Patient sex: M
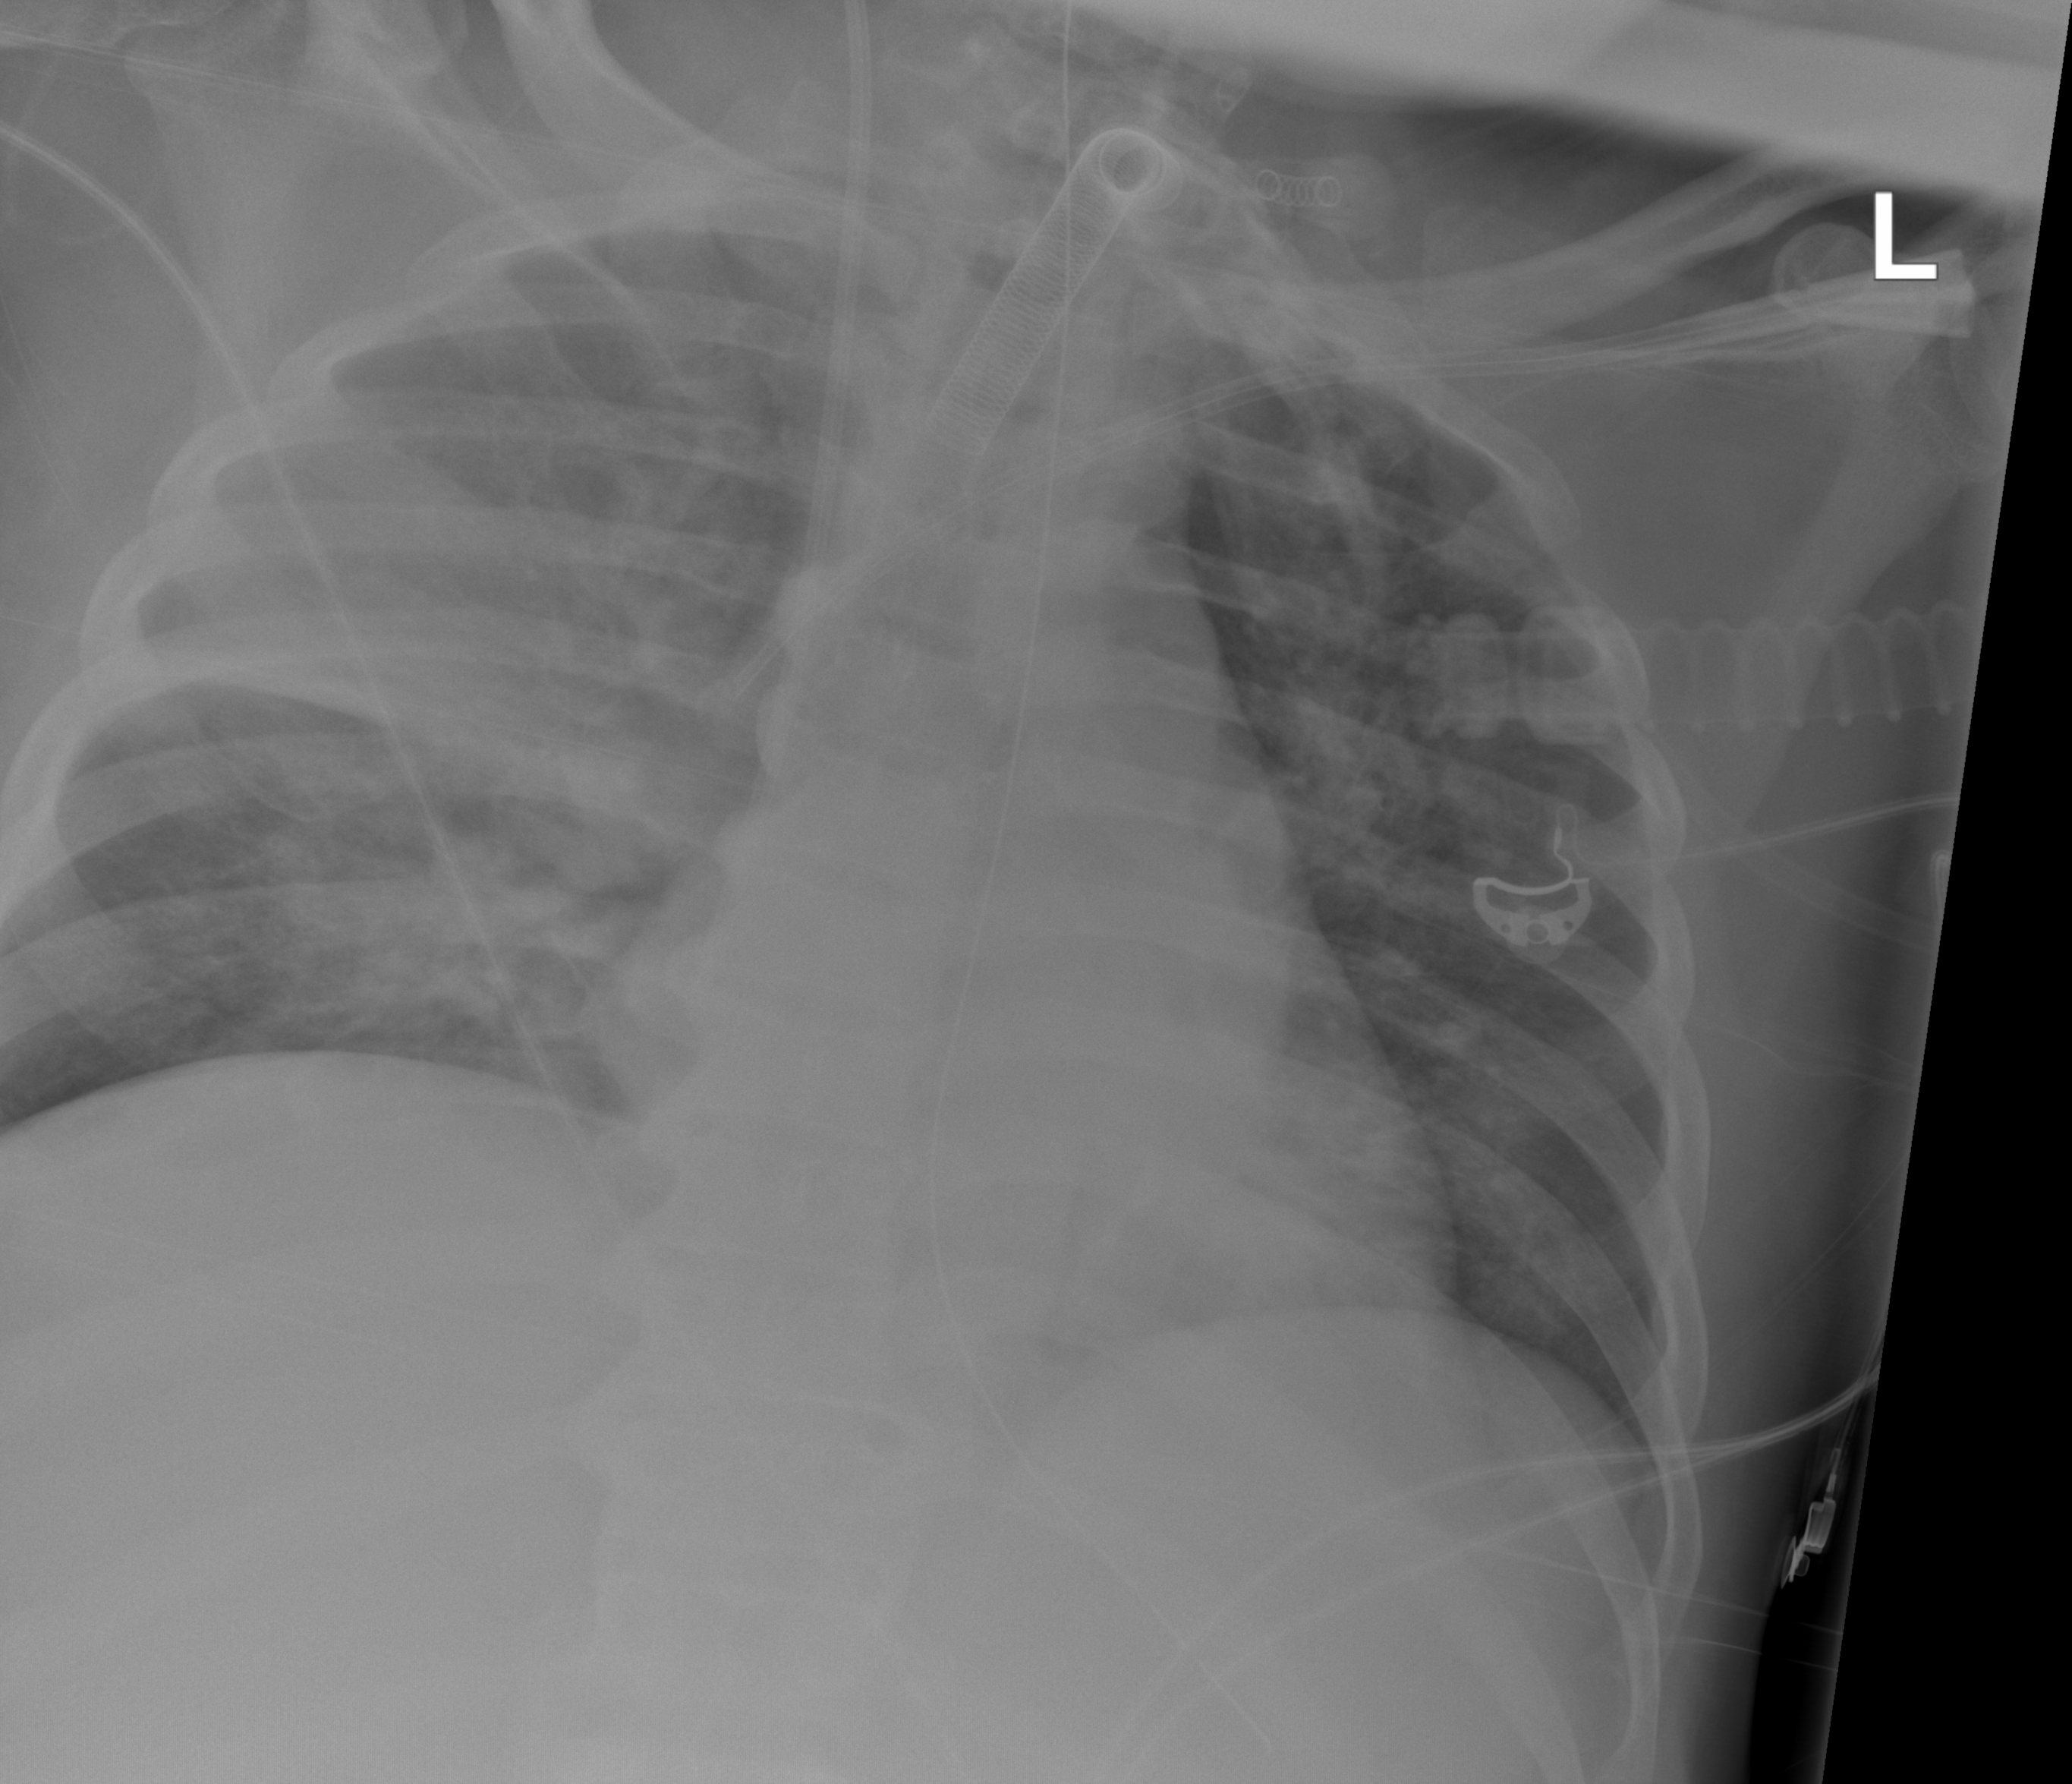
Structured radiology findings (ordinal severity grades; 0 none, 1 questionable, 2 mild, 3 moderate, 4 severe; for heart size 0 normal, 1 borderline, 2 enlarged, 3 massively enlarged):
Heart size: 0
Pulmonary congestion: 2
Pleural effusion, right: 0
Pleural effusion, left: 0
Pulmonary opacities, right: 3
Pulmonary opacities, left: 2
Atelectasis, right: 3
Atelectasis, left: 2